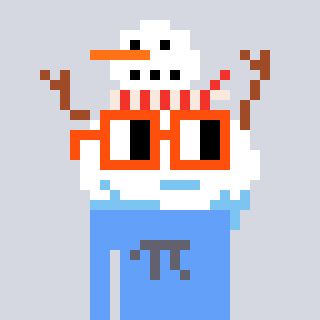
a pixel art character with square orange glasses, a snowman-shaped head and a blue-colored body on a cool background